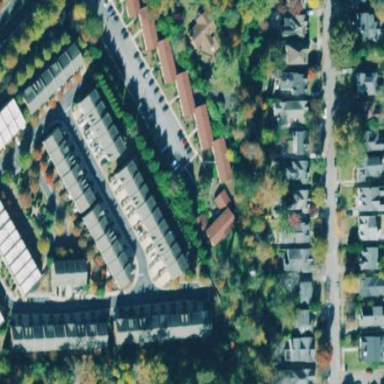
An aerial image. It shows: Image showing building with apartments.